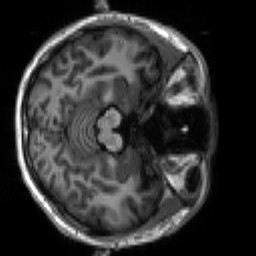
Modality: T1w
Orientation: axial
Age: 19
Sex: male
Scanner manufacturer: siemens
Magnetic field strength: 3 T
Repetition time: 2.3 s
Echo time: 0.00266 s